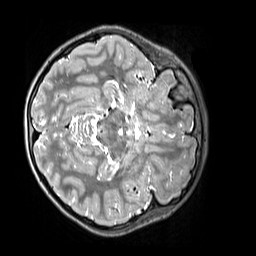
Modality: T2w
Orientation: axial
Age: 11
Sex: male
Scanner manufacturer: siemens
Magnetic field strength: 3 T
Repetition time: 3.2 s
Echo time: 0.408 s